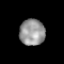
Tissue: lung
Cell type: Others
Senescence score: 0.2241
Nuclear area (px): 650
Mean DAPI intensity: 151.325